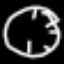
Label: clock